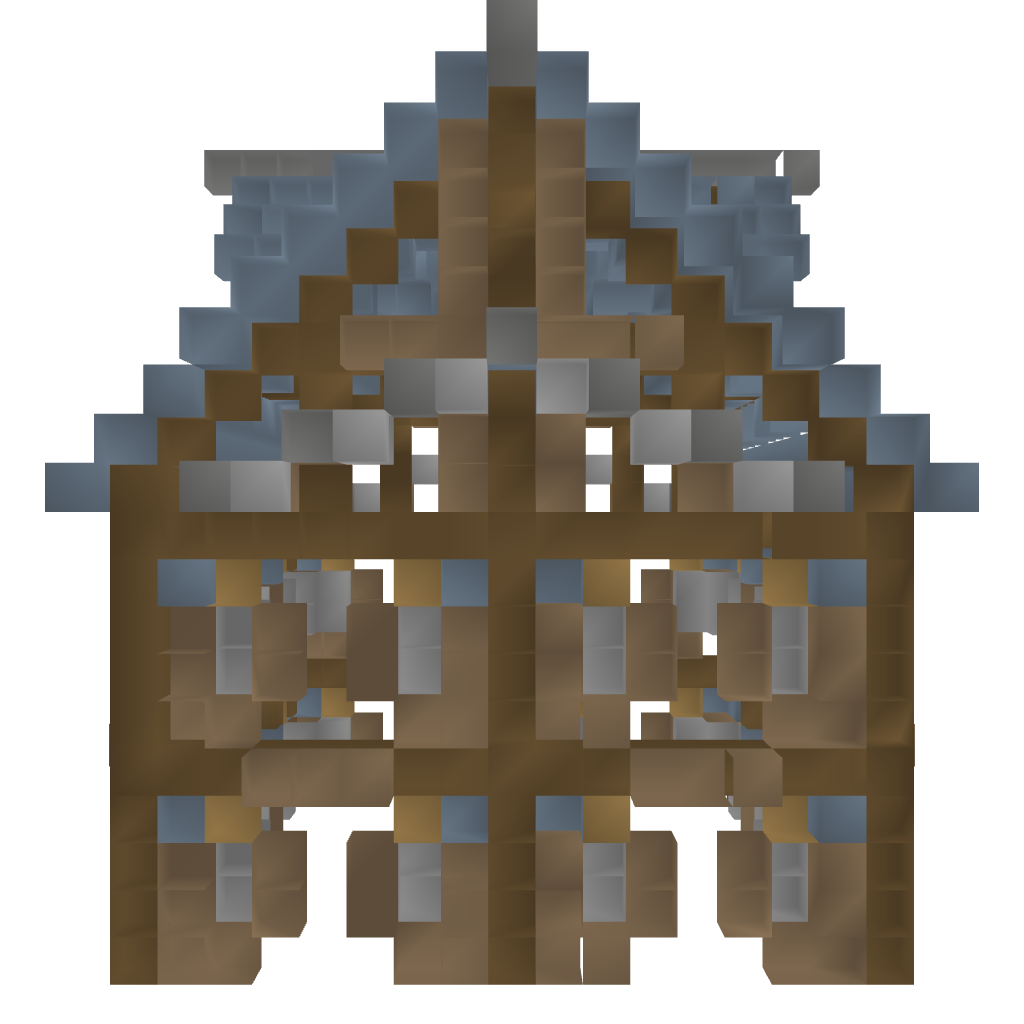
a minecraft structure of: Old Style House